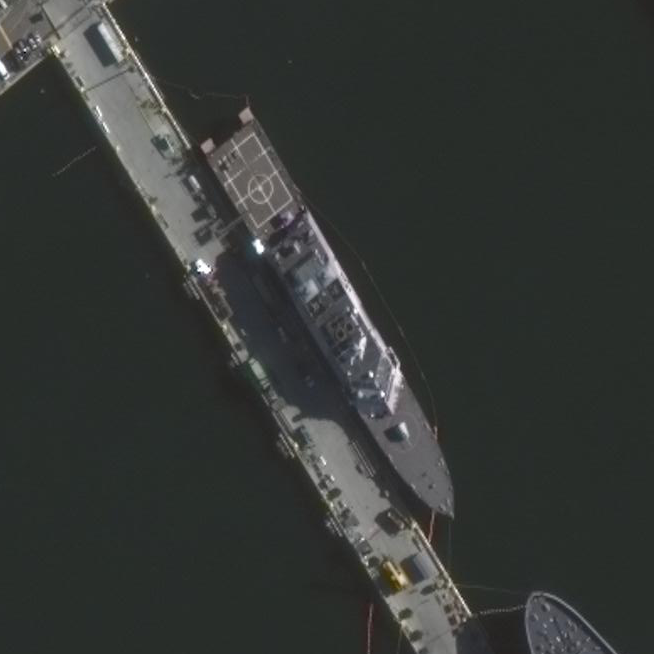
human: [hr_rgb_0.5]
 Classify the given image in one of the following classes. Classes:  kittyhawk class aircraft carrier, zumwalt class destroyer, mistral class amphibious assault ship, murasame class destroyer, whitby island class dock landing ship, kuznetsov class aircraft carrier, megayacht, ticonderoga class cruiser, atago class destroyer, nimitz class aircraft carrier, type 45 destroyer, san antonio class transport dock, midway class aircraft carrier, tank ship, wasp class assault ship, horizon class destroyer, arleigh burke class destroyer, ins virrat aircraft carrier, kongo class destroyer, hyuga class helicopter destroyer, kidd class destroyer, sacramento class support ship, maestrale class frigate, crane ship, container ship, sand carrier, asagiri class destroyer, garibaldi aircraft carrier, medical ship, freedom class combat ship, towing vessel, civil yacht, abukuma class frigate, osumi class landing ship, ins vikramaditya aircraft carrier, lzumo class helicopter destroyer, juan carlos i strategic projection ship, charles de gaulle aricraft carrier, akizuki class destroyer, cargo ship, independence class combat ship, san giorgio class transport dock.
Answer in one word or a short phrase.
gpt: Freedom class combat ship